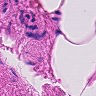
Metastatic tissue present: no